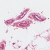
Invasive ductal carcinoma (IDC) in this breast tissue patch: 0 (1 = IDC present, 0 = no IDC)